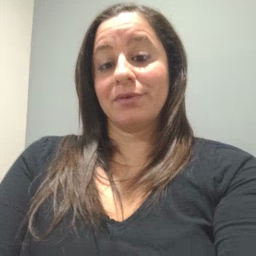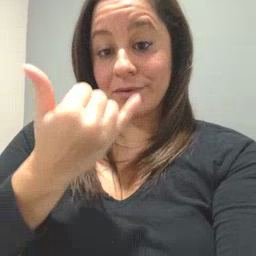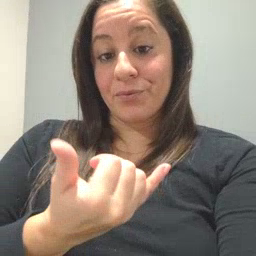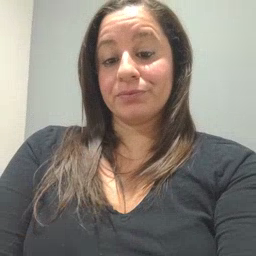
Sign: now